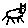
Label: cat